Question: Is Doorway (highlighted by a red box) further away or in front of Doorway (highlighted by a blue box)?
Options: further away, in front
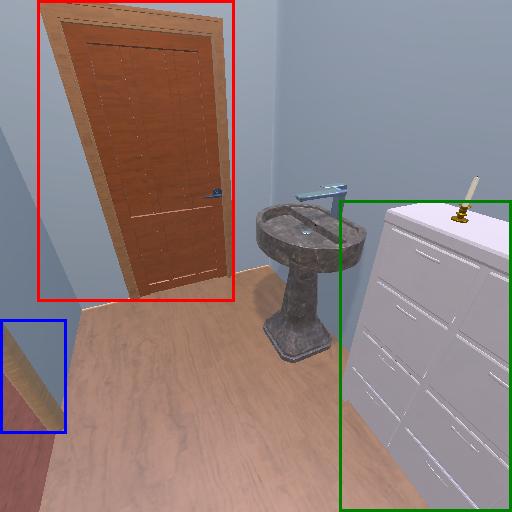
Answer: further away